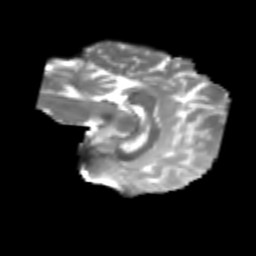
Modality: T2w
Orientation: sagittal
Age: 21
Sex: female
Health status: healthy